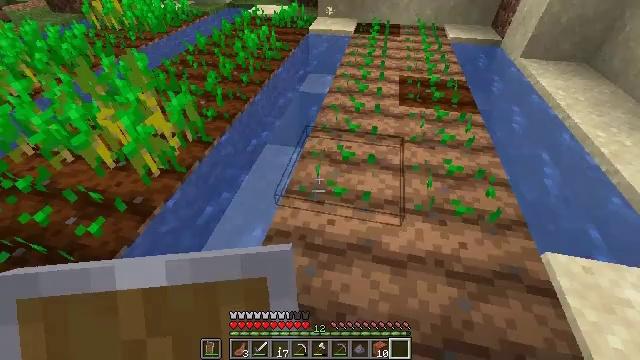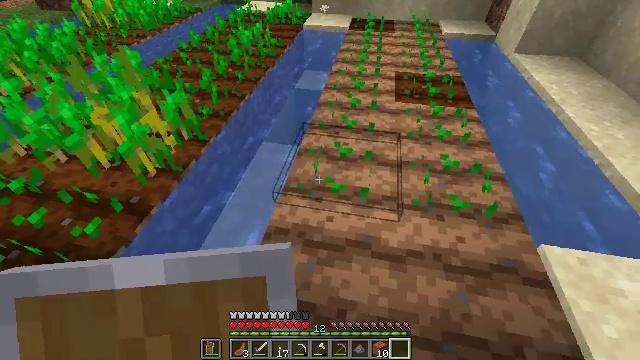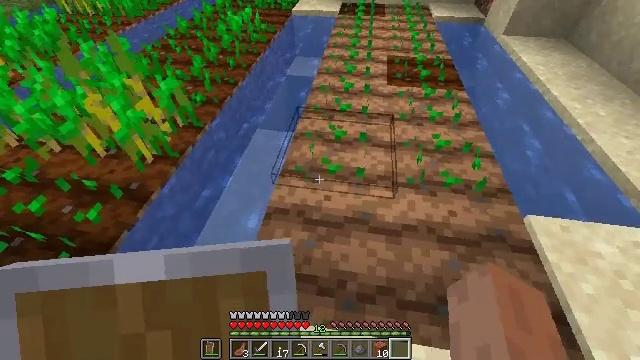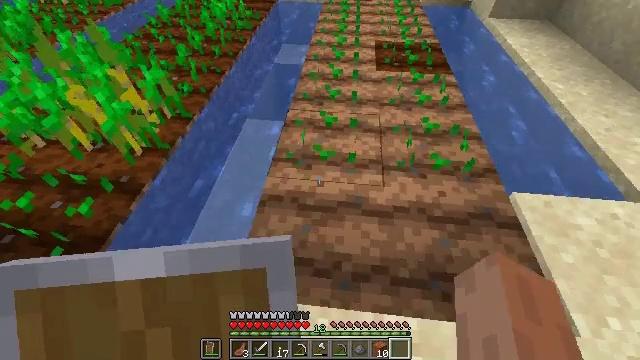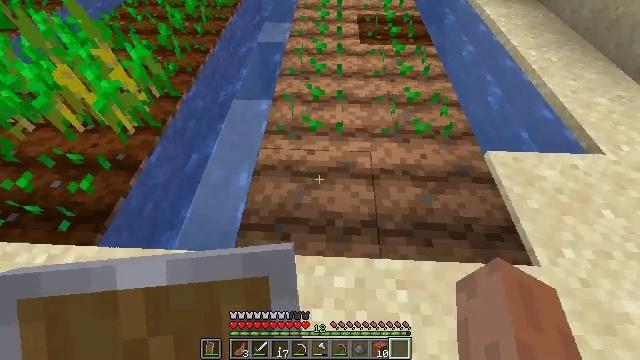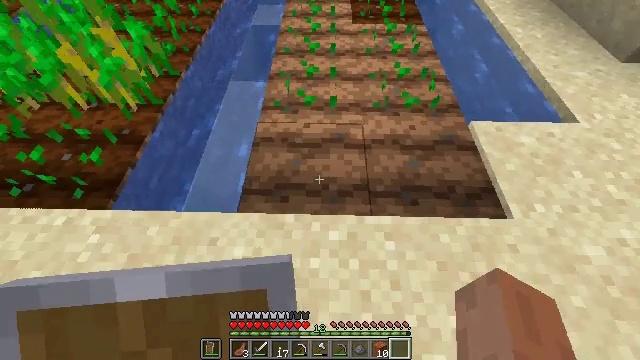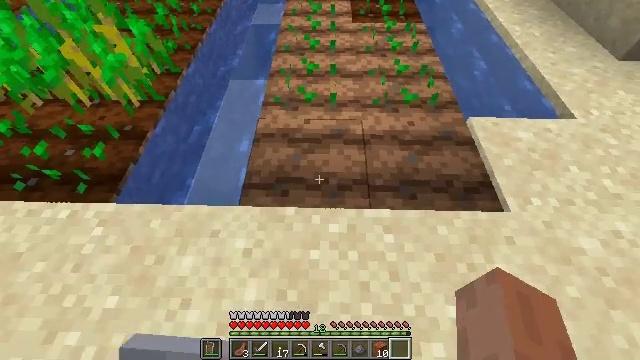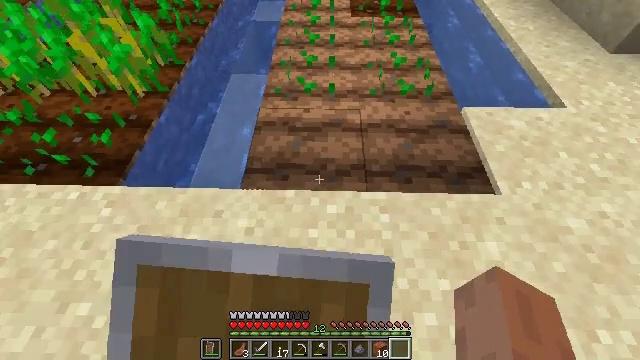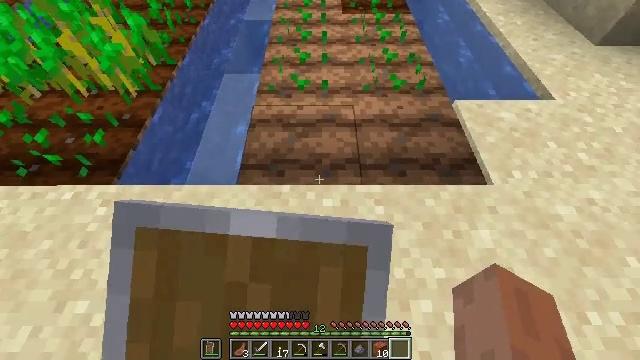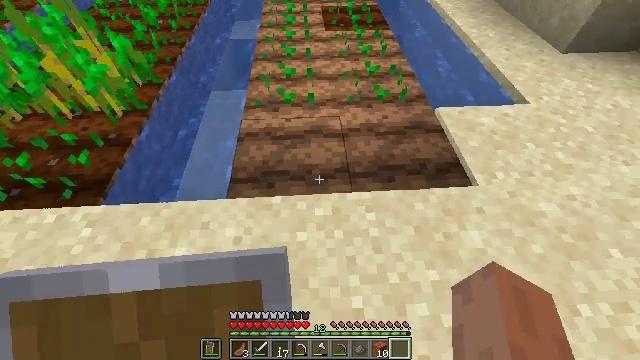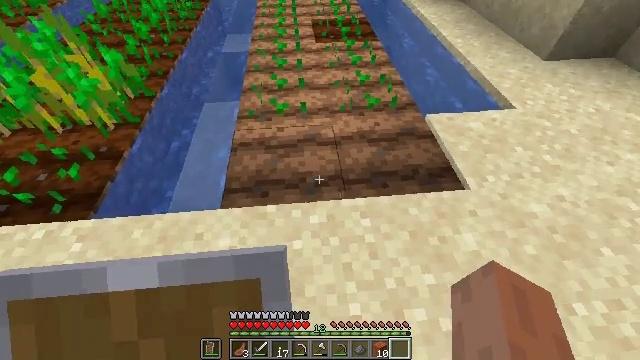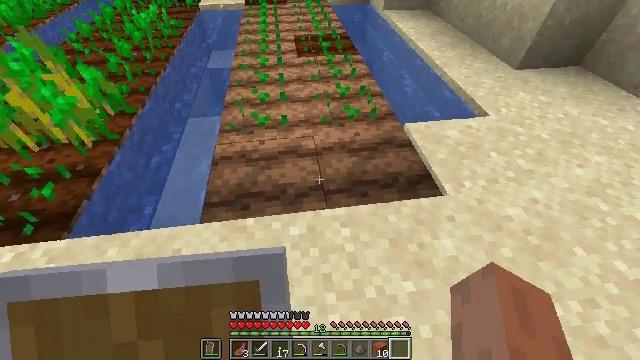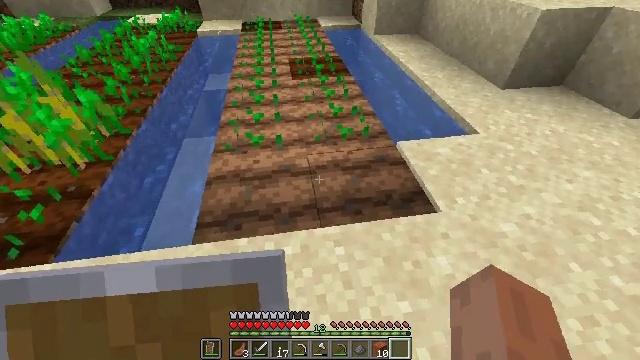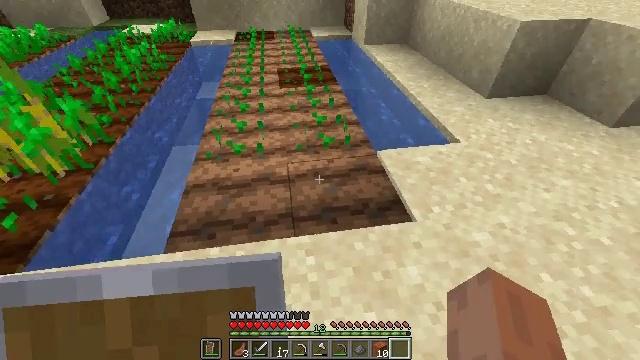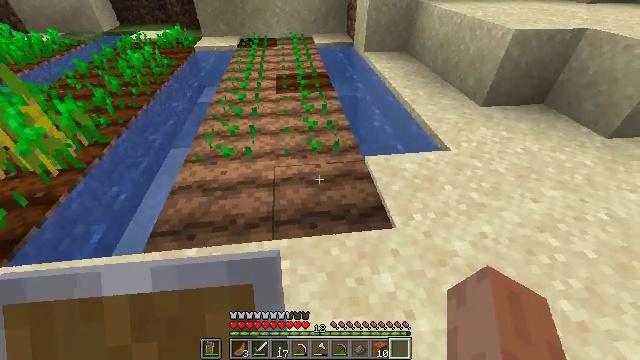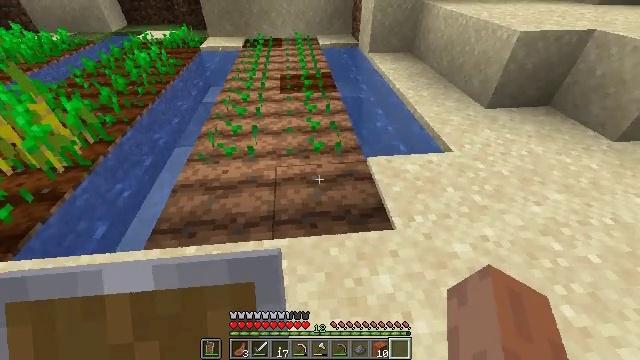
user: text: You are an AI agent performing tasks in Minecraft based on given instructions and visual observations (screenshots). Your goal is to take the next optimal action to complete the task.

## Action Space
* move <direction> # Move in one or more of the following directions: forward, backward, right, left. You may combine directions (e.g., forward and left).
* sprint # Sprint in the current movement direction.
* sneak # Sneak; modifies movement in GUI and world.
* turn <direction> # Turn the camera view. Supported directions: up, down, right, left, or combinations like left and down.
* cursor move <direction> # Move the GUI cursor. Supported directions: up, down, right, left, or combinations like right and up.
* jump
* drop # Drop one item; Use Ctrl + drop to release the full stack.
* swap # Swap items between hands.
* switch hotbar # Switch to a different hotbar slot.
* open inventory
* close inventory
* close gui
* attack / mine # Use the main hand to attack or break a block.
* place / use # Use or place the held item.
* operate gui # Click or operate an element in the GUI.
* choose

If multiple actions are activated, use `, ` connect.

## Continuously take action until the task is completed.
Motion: motion action
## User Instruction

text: Interact with the crafting table for an acacia fence.
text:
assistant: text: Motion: turn right
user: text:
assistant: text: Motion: move back, turn right and down
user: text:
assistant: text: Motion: move back, turn right and down
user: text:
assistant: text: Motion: move back, turn right and down
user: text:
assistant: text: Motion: move back, turn right and down
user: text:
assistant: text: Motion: move back, use / place
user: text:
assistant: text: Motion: use / place
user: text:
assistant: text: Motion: turn right, use / place
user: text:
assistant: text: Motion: turn right and up
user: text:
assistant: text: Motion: turn right and up
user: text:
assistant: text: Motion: move right, turn right and up
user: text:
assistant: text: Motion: move right, turn right and up
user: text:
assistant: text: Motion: move right, turn up
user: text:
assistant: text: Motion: turn left and up
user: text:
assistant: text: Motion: turn left
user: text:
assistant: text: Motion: no_op
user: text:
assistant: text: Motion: turn left
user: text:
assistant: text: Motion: no_op
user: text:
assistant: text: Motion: turn left
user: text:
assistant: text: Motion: turn left
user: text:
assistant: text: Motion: no_op
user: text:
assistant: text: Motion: turn left
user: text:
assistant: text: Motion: turn left and up
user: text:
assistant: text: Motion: turn left and up
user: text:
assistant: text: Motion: turn left and up
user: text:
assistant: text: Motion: move forward, turn left and up
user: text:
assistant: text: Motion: move forward, turn left and up
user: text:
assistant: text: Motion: move forward, turn left
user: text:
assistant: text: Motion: move forward
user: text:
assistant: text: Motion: move forward